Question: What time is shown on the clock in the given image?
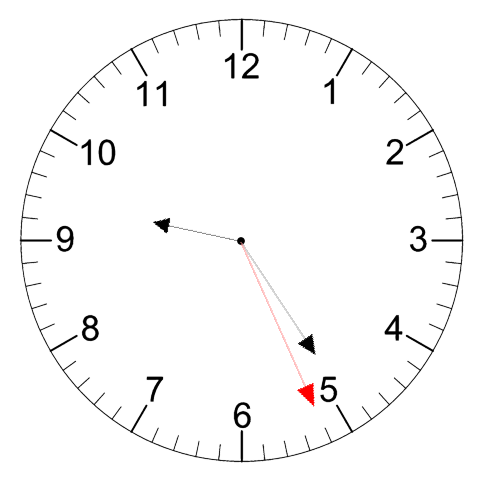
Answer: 09:24:26